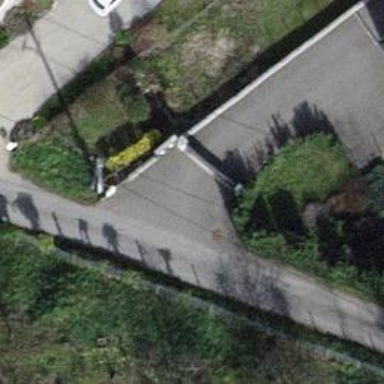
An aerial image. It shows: Gate.